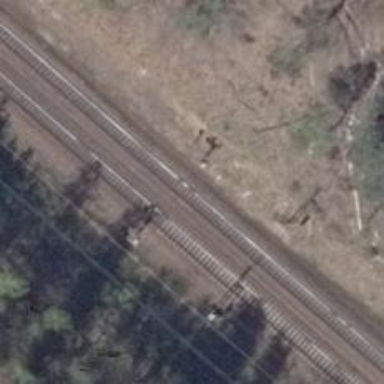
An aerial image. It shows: Railway signal.